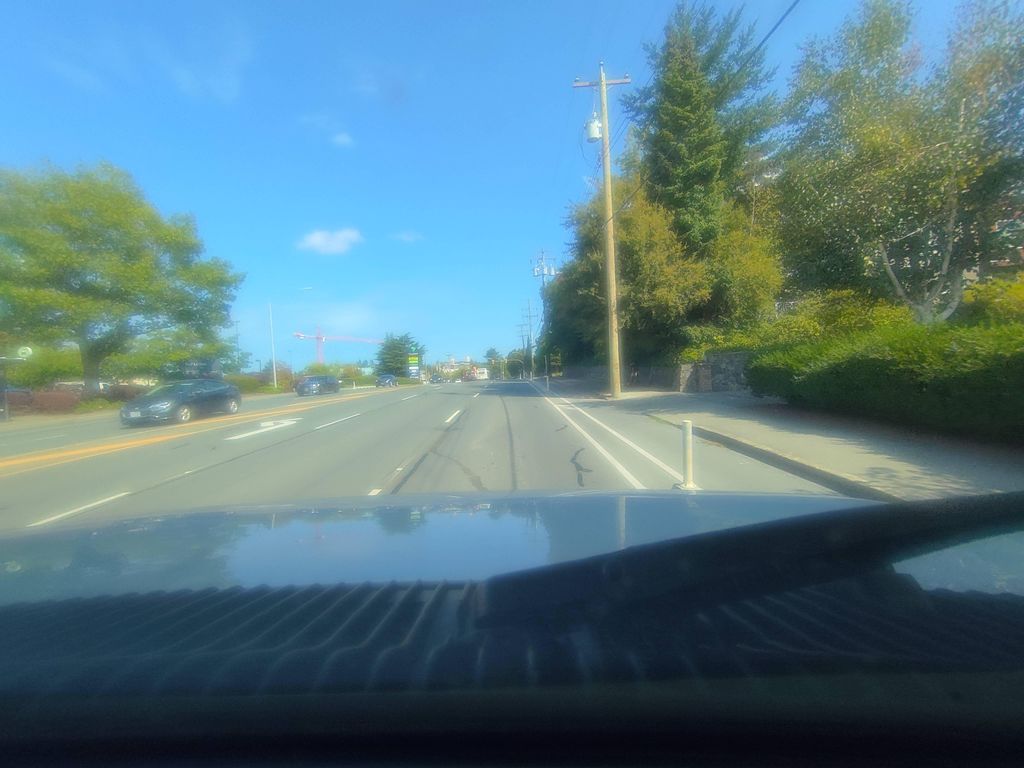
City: victoria